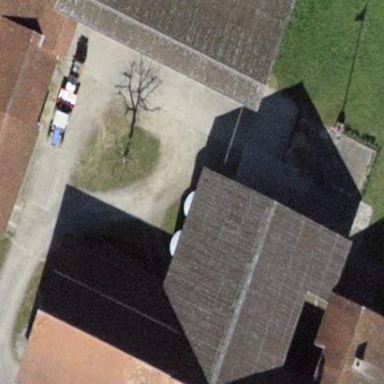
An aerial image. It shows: Farmyard area.